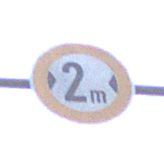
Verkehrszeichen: TatsaechlicheBreite2
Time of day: SunriseSunset
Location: Outdoor (Nature)
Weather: PartlyCloudy
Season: Autumn
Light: Natural